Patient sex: M
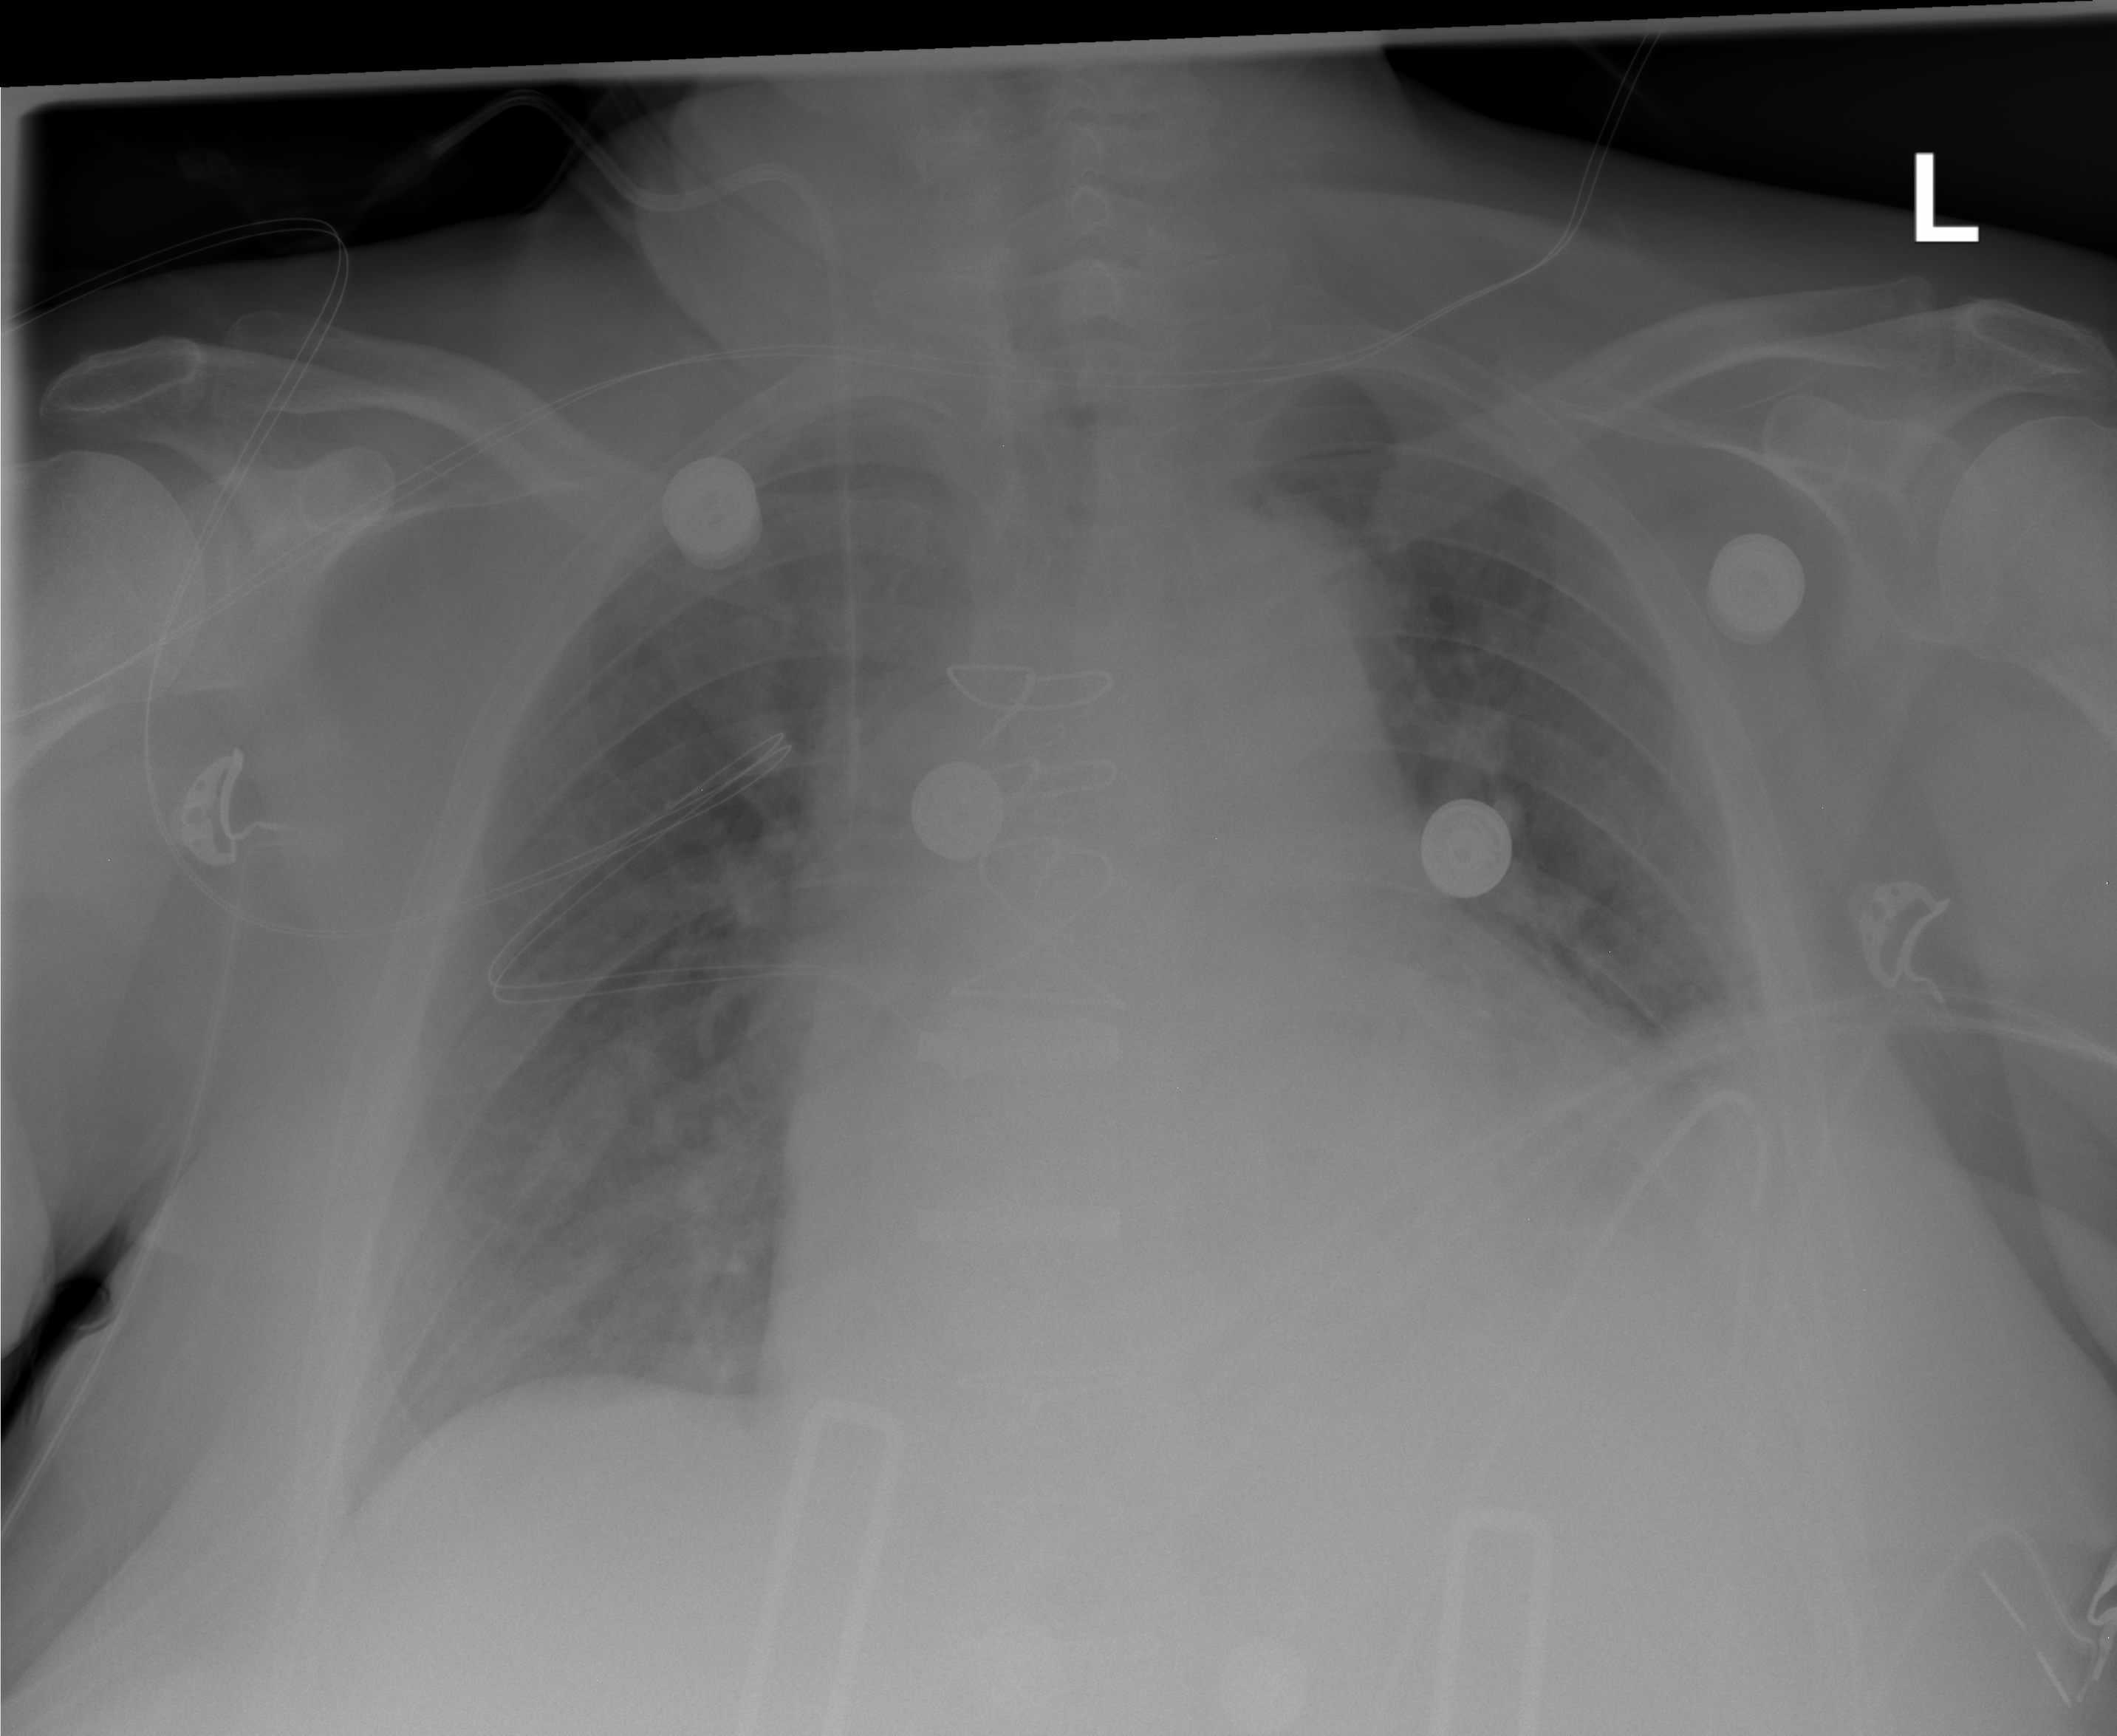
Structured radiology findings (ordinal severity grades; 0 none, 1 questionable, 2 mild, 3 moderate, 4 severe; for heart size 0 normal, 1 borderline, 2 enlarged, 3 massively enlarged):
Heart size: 2
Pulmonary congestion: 2
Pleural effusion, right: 0
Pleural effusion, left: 2
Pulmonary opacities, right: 0
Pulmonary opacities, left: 0
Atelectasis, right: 1
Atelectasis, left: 1